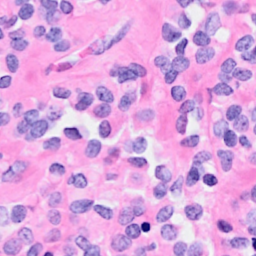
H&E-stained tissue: Breast